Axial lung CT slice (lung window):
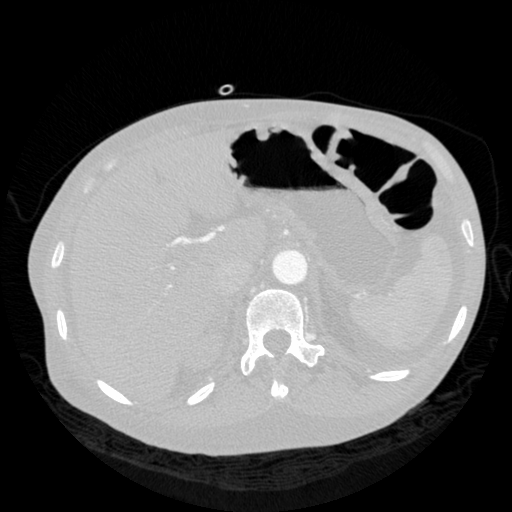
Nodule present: no